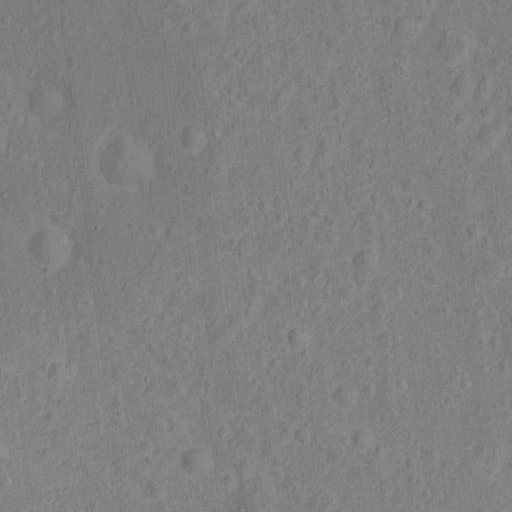
Classes present: Background